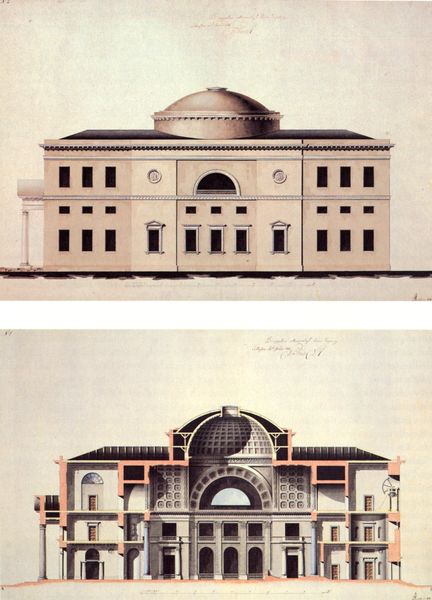
Titel: Schloss Christiansborg
Künstler: Christian Frederik Hansen
Standort: Kopenhagen, Schloss Christiansborg (EU - Dänemark)
Schlagwörter: blau, weiß, fenster, grau, hell, skizze, säule, säulen, zeichnung, dach, gebäude, rot, schloss, versammlung, architektur, innen, theater, renaissance, rosa, rund, ansicht, fassade, zwei, studie, giebel, klein, rundbogen, kuppel, halle, anbau, aufsicht, außen, gewölbe, eckig, schnitt, quer, räume, entwurf, rom, villa, gesims, portikus, antik, florenz, geschosse, plan, querschnitt, bau, klassisch, geschoss, aufriss, etage, außenansicht, rotunde, teile, palladianismus, kasettenkuppel